Question: I have a dataFrame . After grouping and resetting the index, I am not able to set my Date column as Index.
'''
data = data.groupby('Payment Date ')
data['Payment Amount '].sum().reset_index()
'''

'''
data = data.set_index('Payment Date ', inplace = True)
data.index
'''
Error:
'''
AttributeError Traceback (most recent call last)
<ipython-input-12-581b0b0bf83f> in <module>
----> 1 data = data.set_index('Payment Date ', inplace = True)
2 data.index
c:\users\nitro\appdata\local\programs\python\python37-32\lib\site-packages\pandas\core\groupby\groupby.py in __getattr__(self, attr)
702
703 raise AttributeError(
--> 704 f"'{type(self).__name__}' object has no attribute '{attr}'"
705 )
706
AttributeError: 'DataFrameGroupBy' object has no attribute 'set_index'
'''
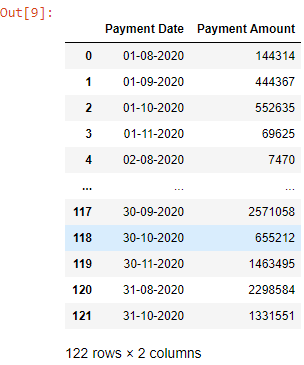
Answer: I think I understood what you wanted to do and what you did not understand (mainly about the way to modifiy objects with pandas). I assume that you wanted to:
1. compute your aggregation by payment date in data
2. and then set its index to 'Payment date' field
Short answer: if you want to have this result into 'data', simply execute:
'''
data = data.groupby('Payment date ')['Payment amount'].sum().to_frame()
'''
'Payment date ' will be your new index, 'to_frame' prevents your single column resulting dataframe to be squeezed into a pandas 'Series' (which I think was your first intention to avoid, resetting your index to then set it back).
Let's dive into your code.
'''
data = data.groupby('Payment Date ')
'''
First line is ok, but might not do exactly what you want. You are taking 'data', which I assume is a pandas 'DataFrame' and reaffect it a pandas 'DataFrameGroupBy' object. This kind of object does not hold any data, you can see it simply as a mapping between index(s) of your original 'DataFrame' and associated groups (here, payment dates).
Anyway, you got your groupby object into 'data'.
'''
data['Payment Amount '].sum().reset_index()
'''
This line does nothing. It shows the result of the computation in your Jupyter notebook, 'data'. 'data' is still the same 'DataFrameGroupBy' object.
'''
data = data.set_index('Payment Date ', inplace = True)
'''
An exception is raised, saying that a 'DataFrameGroupBy' objet has no 'set_index' method. This is because 'data' has not been changed by your second line of code.
Even so, I would encourage you to using 'inplace=True' anytime in your code. You should always go with reassignements.
Your code could look like (if you don't like the short answer above):
'''
data = data.groupby('Payment date ')
data = data['Payment amount'].sum().reset_index()
data = data.set_index('Payment date ') # No inplace=True!
'''